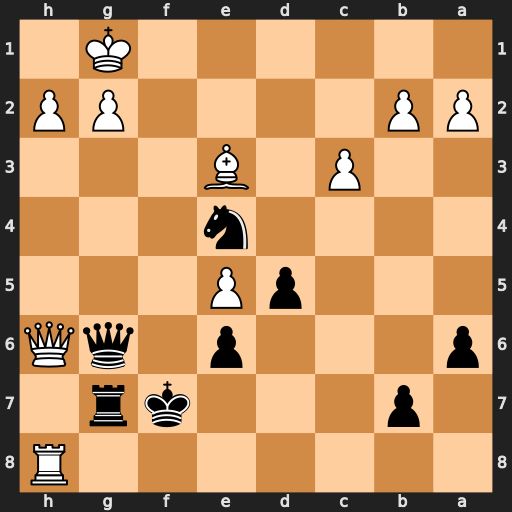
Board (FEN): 7R/1p3kr1/p3p1qQ/3pP3/4n3/2P1B3/PP4PP/6K1
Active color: b
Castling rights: -
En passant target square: -
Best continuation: Qxg2#